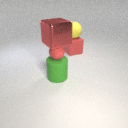
large green rubber cylinder below large red metal cube